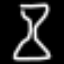
Label: hourglass